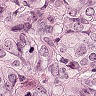
Metastatic tissue present: yes